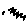
Label: zigzag